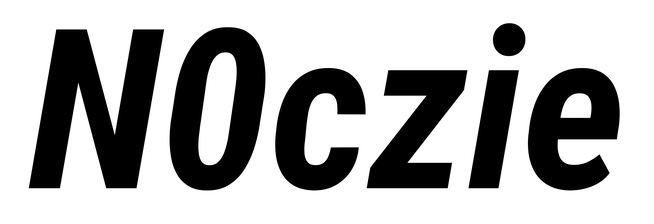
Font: Roboto-Italic_Condensed_Bold_Italic